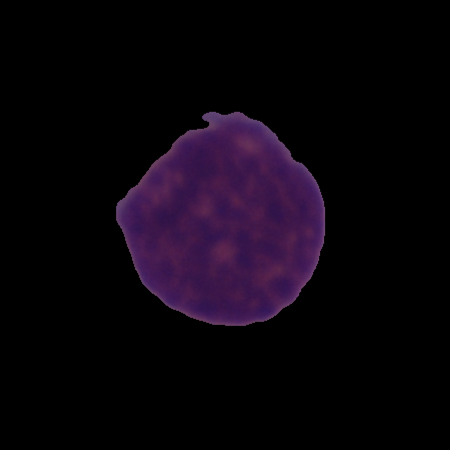
Label: cancer